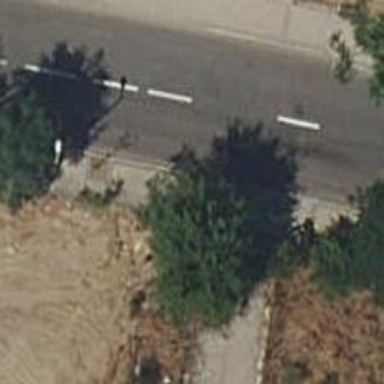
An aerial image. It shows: Pedestrian road.